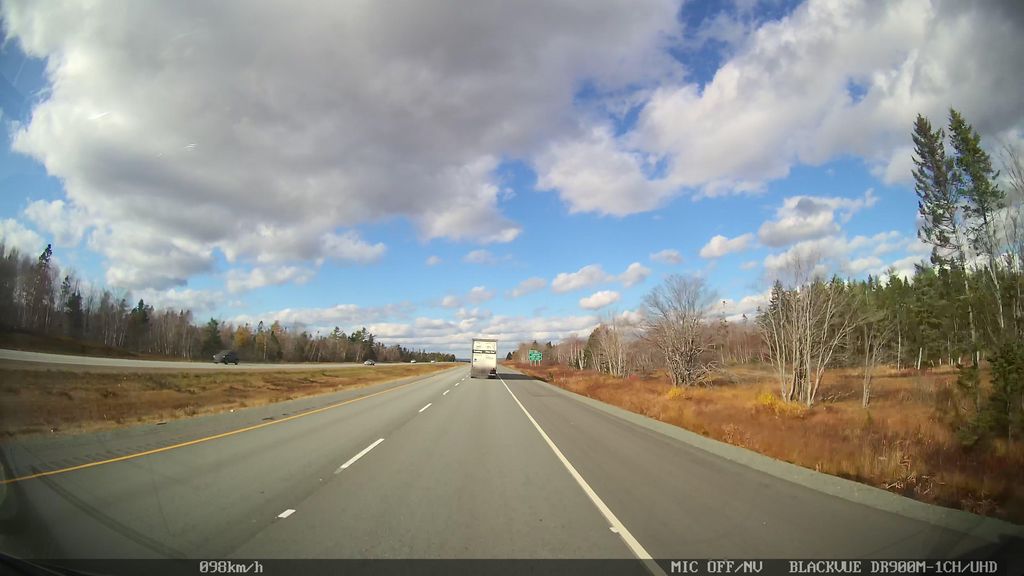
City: halifax